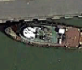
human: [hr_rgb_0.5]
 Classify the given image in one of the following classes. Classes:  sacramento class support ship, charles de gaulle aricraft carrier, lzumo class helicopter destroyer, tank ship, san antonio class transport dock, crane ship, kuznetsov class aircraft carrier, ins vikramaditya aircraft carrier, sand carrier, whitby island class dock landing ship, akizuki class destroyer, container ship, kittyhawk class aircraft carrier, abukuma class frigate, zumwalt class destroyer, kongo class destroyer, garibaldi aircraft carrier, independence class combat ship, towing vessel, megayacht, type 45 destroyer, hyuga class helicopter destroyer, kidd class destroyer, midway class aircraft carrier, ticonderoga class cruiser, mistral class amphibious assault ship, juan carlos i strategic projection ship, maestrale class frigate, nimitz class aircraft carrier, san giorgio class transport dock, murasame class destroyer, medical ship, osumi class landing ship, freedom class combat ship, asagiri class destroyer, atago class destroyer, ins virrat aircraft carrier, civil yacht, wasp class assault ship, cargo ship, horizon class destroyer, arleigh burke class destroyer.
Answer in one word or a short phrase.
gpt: Towing vessel